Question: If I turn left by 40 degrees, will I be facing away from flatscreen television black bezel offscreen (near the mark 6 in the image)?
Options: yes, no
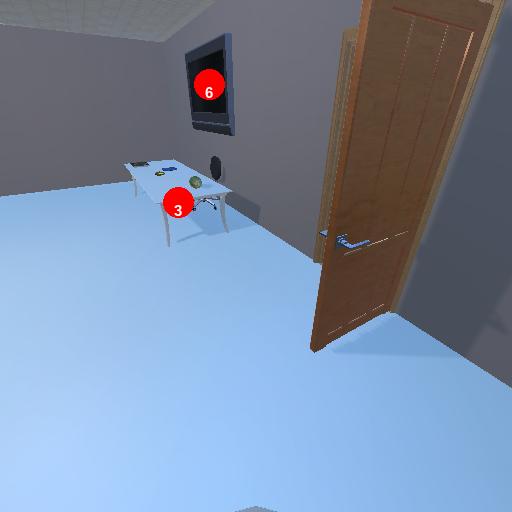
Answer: yes